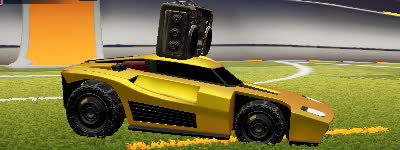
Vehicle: breakout